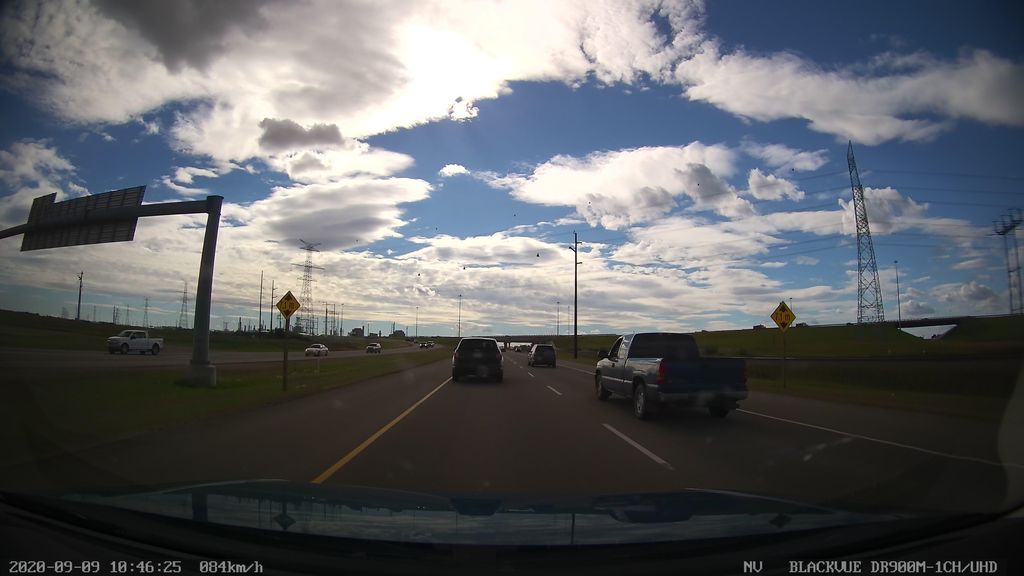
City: edmonton